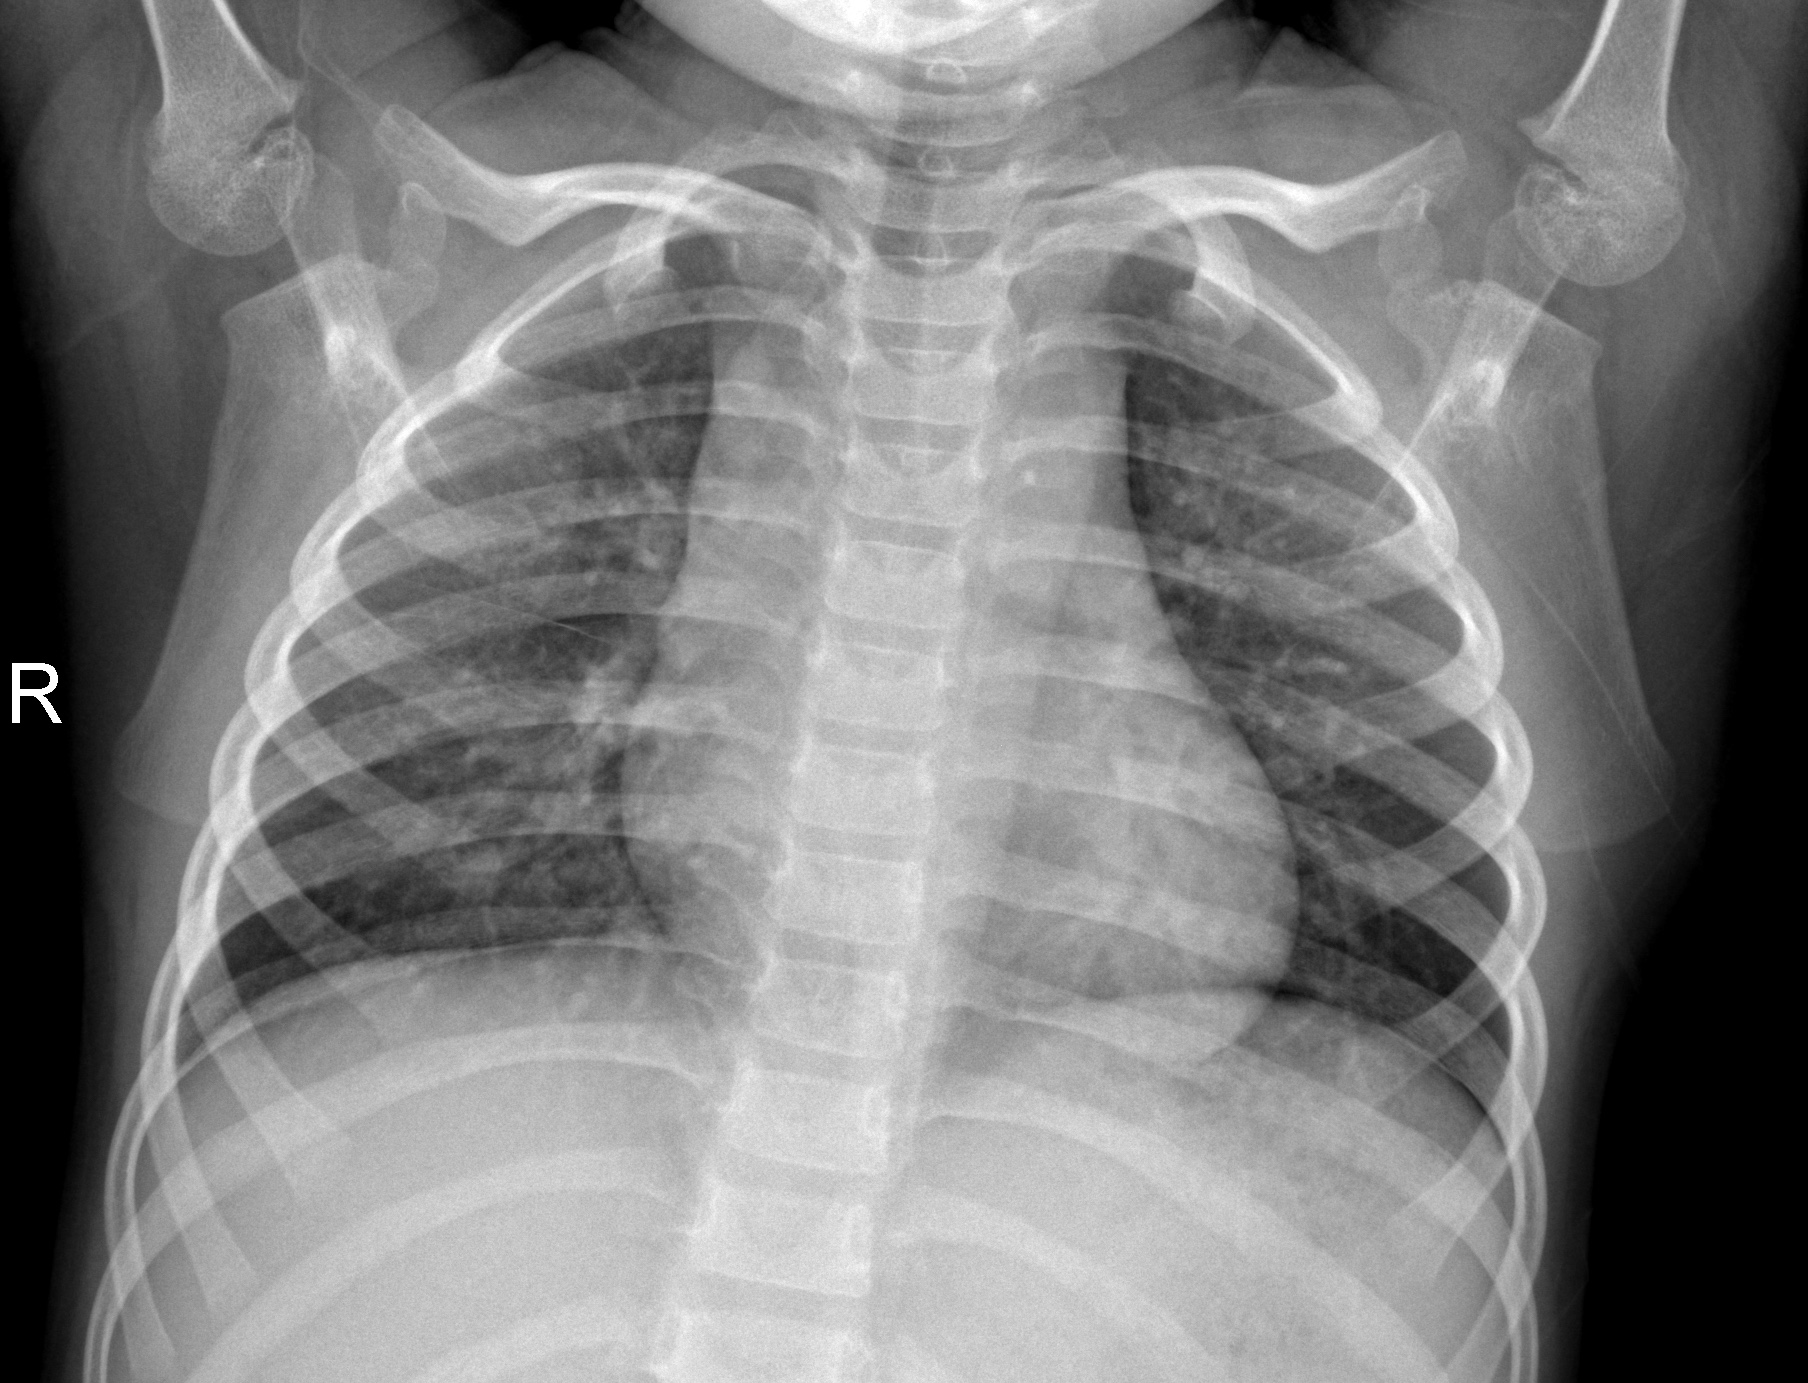
Diagnosis: NORMAL